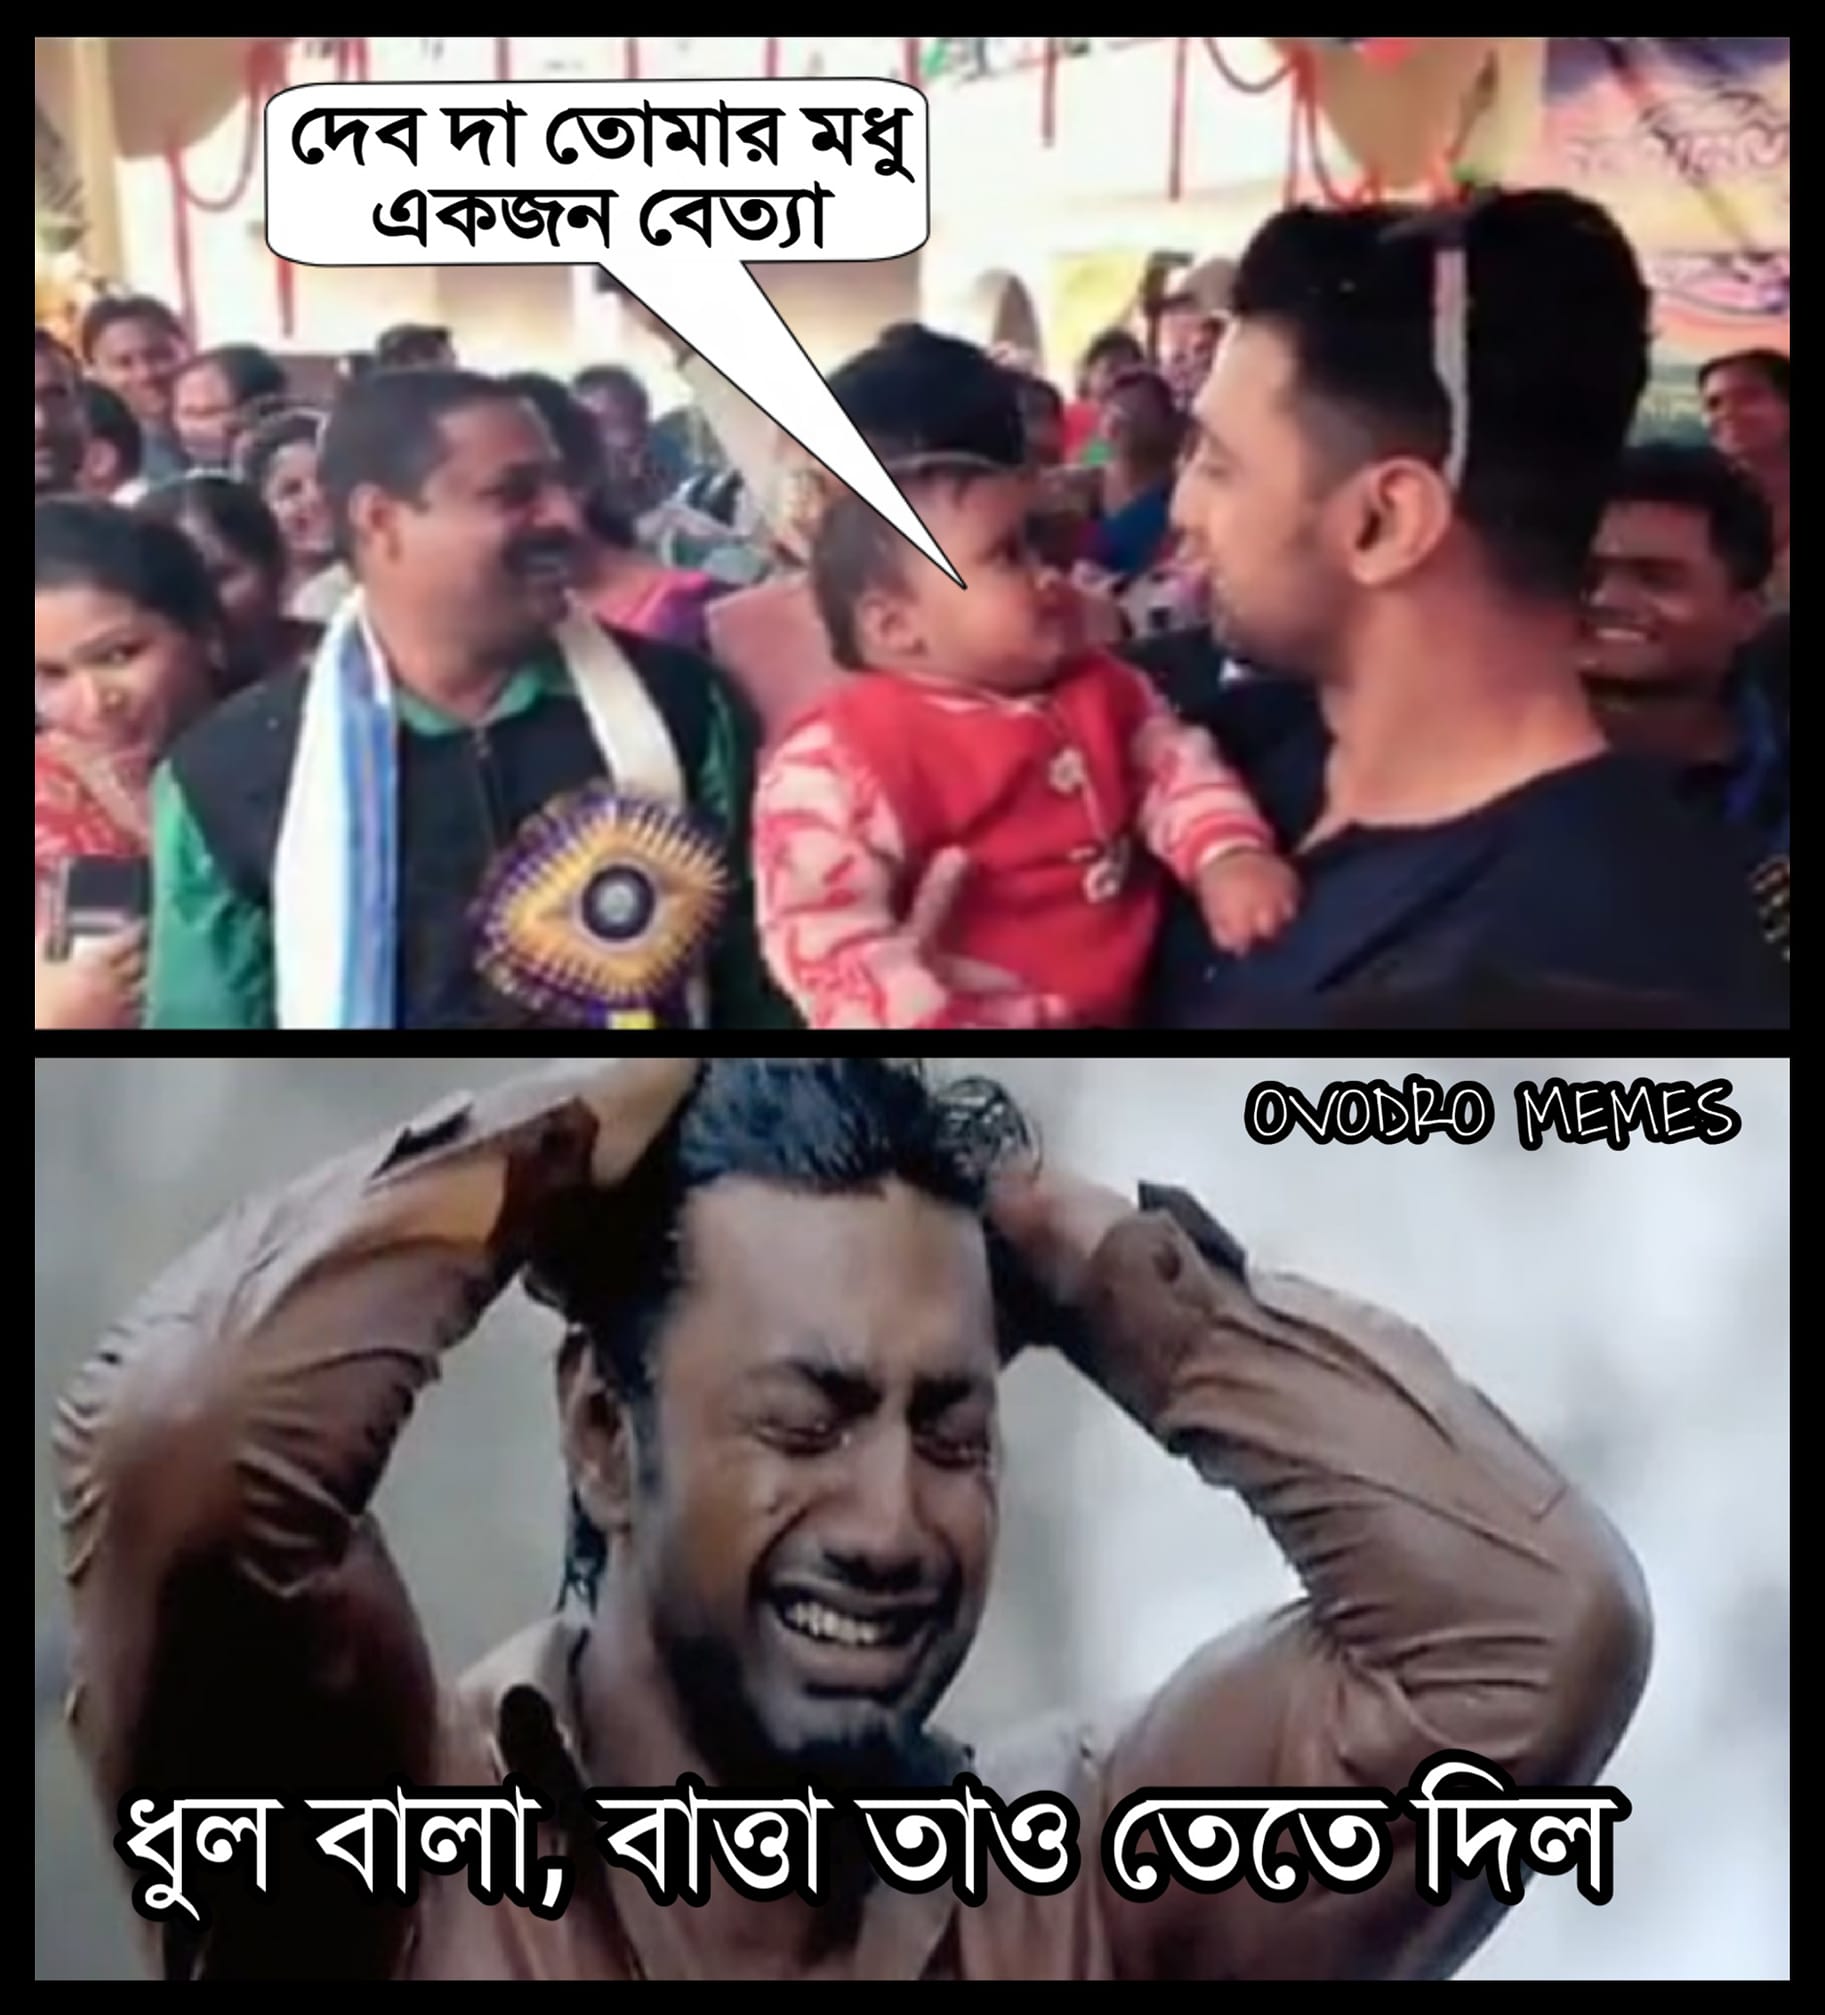
Caption: দেব দা তোমার মধু একজন বেত্যা     ধুল বালা , বাত্তা তাও তেতে দিল
Label: hate